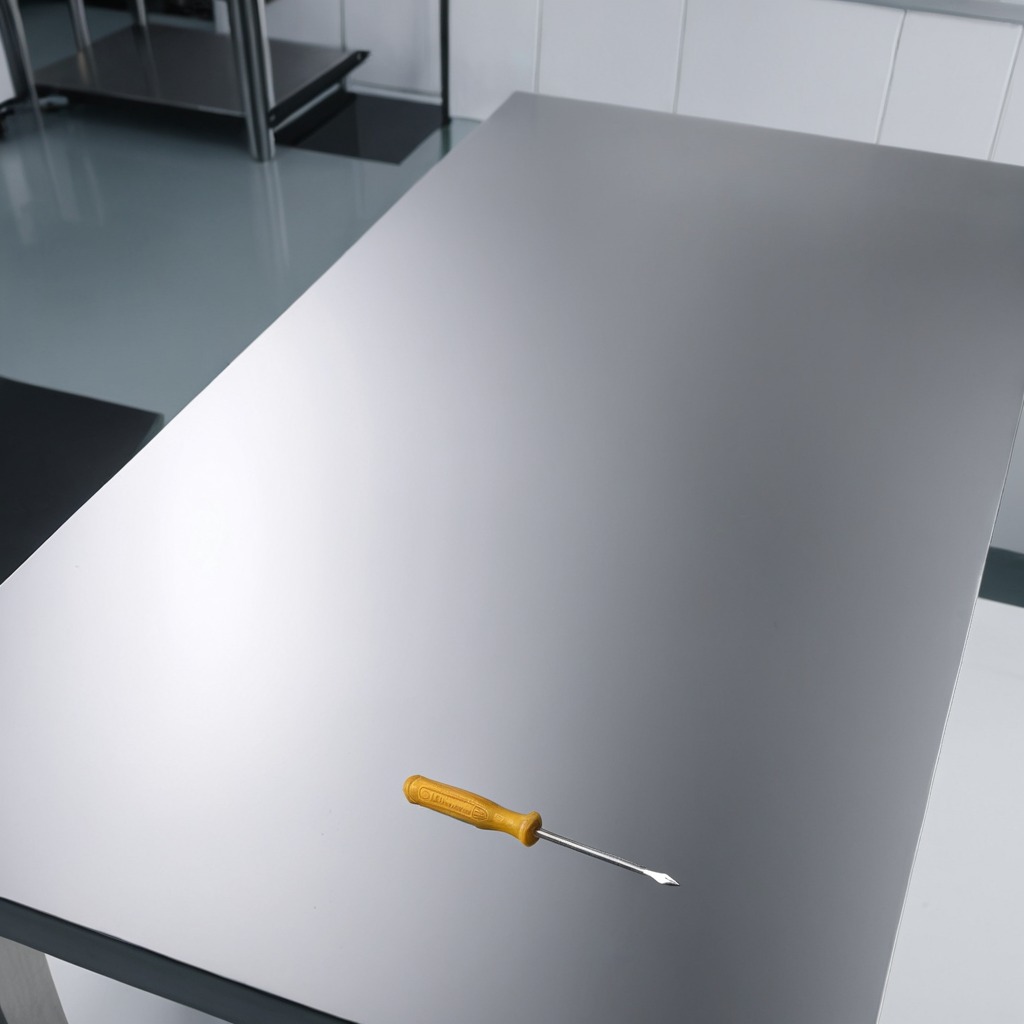
A screwdriver lies on a stainless steel table in a high-end prototyping lab.